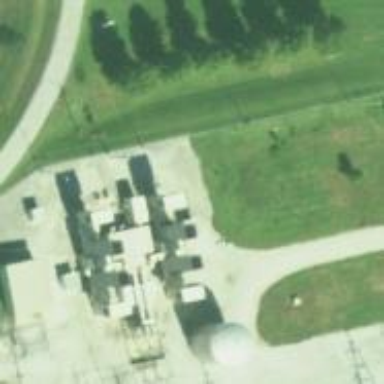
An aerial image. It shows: Gas-powered generator. It is gas turbine type generator.